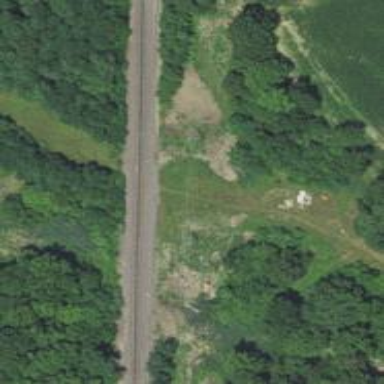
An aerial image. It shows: Railway track.